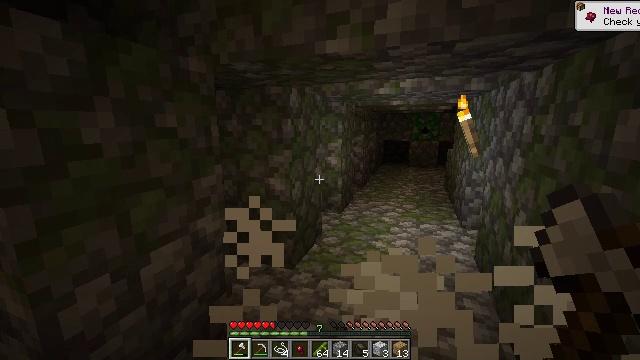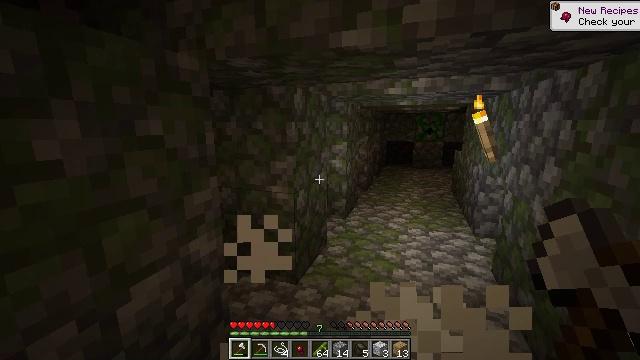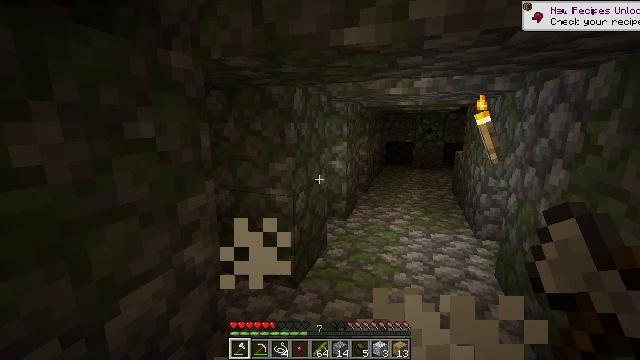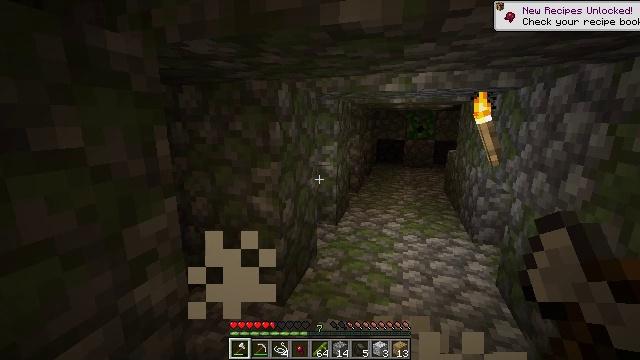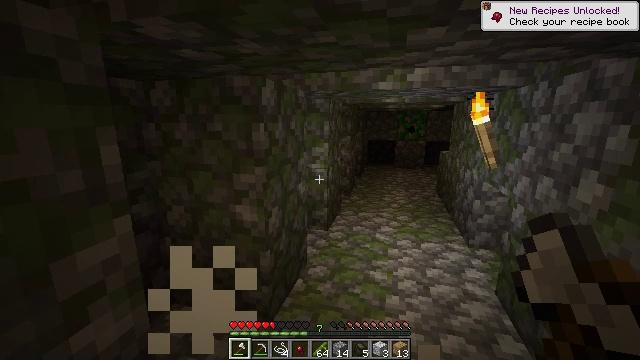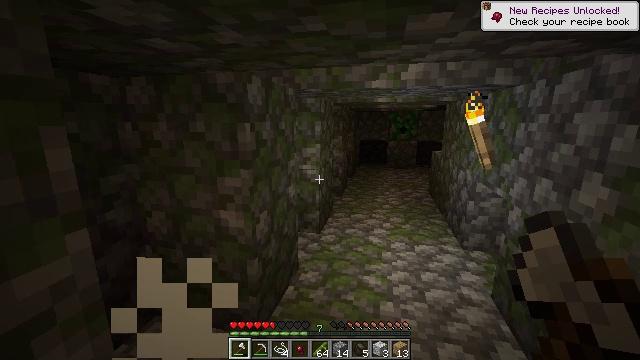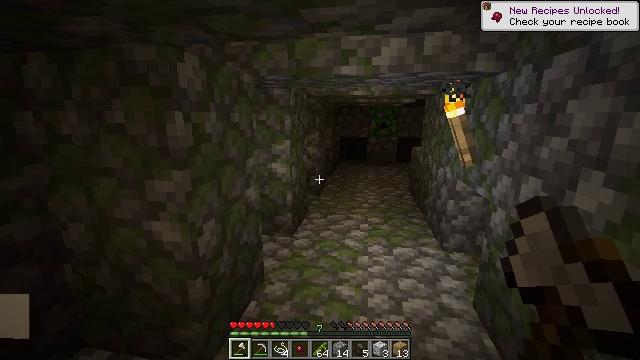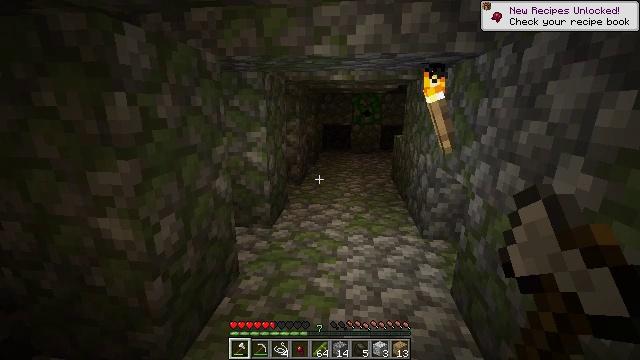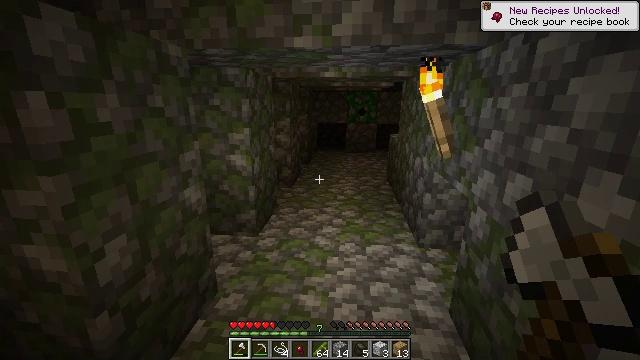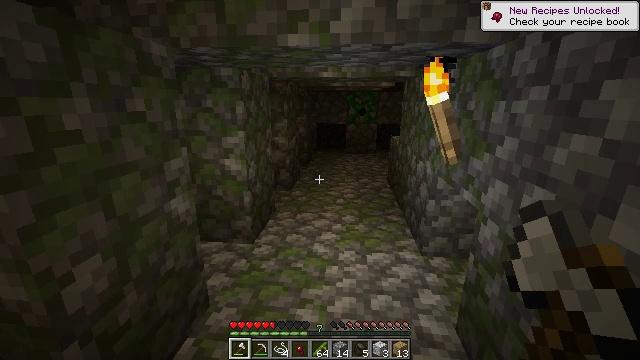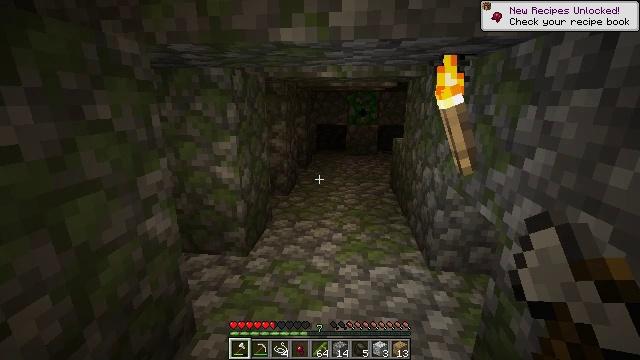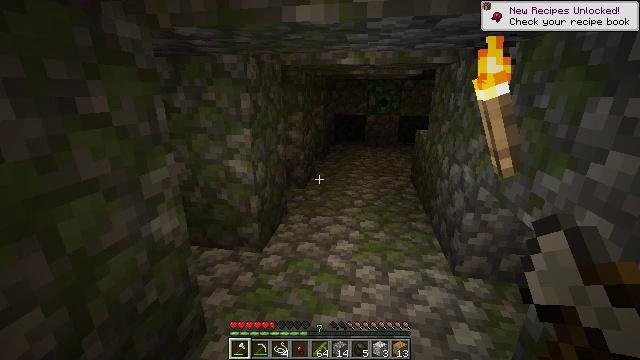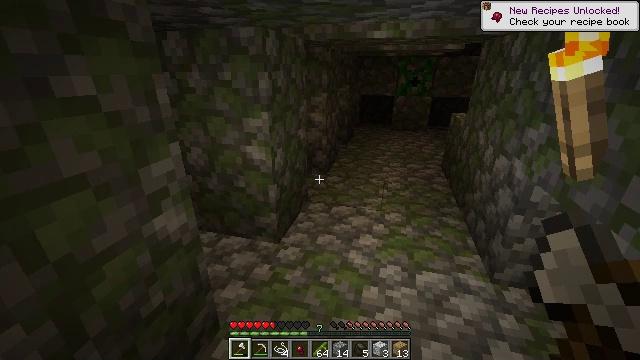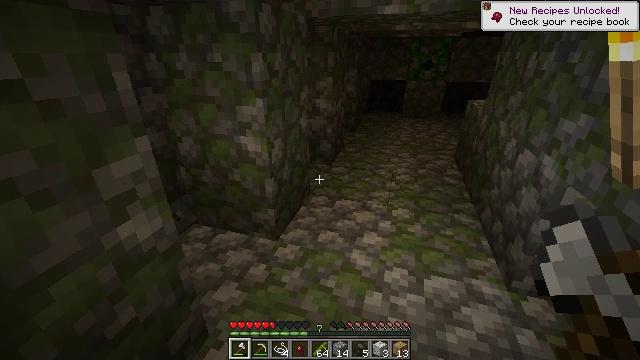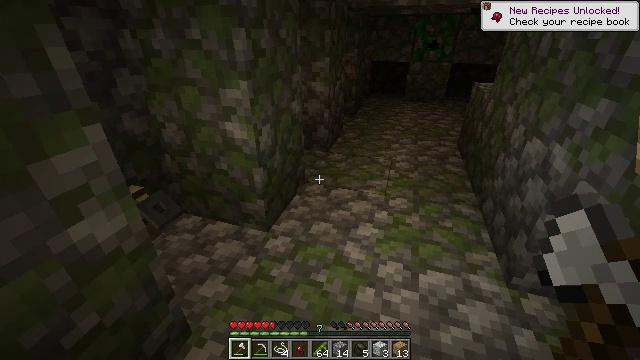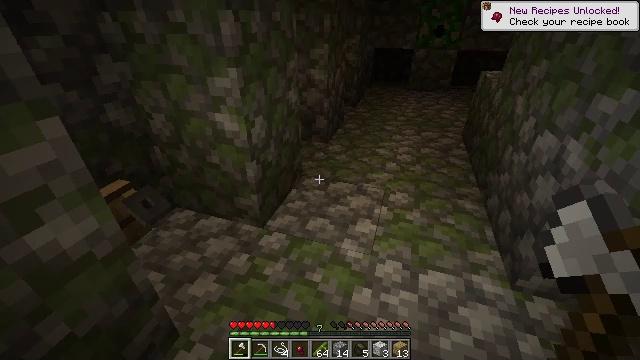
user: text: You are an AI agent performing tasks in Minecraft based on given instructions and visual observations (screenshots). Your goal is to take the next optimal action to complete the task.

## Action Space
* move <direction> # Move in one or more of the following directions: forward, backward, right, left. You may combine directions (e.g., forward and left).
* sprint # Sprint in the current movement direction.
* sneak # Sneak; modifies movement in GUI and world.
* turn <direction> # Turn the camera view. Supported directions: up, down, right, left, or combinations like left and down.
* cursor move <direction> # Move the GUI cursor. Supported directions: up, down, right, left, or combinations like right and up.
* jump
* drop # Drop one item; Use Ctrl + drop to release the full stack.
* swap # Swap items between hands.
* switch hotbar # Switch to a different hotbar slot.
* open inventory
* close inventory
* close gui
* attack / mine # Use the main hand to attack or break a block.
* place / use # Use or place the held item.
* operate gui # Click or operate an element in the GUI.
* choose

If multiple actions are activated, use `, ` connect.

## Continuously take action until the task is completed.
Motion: motion action
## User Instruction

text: Mine the redstone wire connected to mechanisms.
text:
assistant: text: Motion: move forward
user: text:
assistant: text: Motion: move forward
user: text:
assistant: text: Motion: move forward, turn right
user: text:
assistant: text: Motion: move forward, turn right
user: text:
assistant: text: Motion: move forward and move right, turn right
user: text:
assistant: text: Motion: move forward and move right, turn right
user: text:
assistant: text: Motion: move forward and move right, turn right and down
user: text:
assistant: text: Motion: move forward
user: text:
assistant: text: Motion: move forward
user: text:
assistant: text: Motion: move forward
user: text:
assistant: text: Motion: move forward, turn left and down
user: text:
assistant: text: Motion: move forward, turn left and down
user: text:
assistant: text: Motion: move forward and move right, turn left and down
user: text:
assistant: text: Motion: move forward and move right, turn down
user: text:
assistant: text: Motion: move forward, turn down
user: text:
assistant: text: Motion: move forward, turn down
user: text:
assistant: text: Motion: move forward, turn down
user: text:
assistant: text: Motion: move forward, turn down
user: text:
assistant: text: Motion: move forward, turn down
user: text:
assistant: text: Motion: move forward
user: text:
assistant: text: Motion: move forward
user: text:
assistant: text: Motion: no_op
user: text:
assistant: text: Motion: no_op
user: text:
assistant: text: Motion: no_op
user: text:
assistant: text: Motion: no_op
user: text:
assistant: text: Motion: no_op
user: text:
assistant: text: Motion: no_op
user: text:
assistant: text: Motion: no_op
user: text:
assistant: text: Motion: no_op
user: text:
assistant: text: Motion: no_op